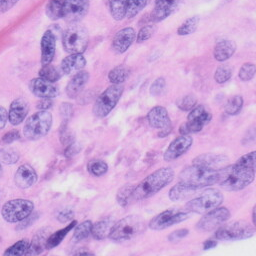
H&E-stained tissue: Skin